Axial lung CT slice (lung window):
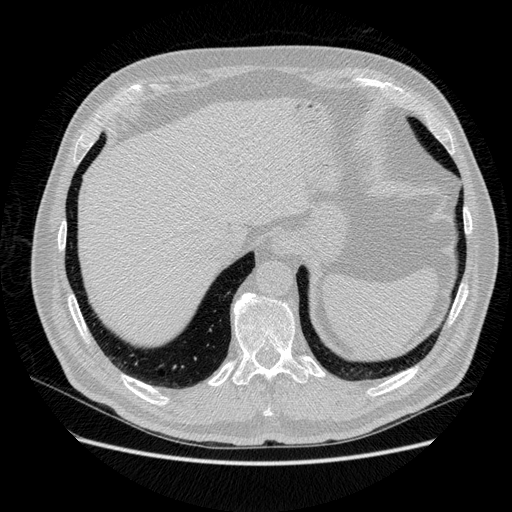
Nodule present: no